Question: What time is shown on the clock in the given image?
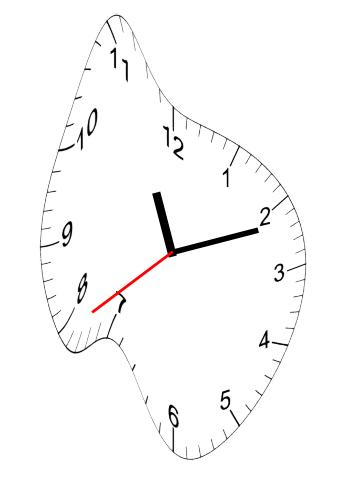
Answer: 11:11:39